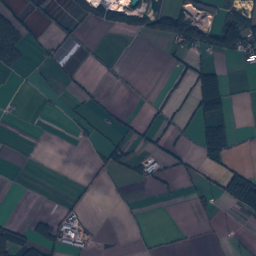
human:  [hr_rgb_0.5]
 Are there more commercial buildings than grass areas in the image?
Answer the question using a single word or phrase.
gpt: no

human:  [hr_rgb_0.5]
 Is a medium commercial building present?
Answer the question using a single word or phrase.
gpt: no

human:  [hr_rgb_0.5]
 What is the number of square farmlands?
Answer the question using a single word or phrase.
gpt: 0

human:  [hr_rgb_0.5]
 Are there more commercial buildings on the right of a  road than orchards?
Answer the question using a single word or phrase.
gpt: no

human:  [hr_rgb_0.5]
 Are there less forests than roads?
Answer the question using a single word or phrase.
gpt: no

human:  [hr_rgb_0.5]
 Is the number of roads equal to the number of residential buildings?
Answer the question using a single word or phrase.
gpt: no

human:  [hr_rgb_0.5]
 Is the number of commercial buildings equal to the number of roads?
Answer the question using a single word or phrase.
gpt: no

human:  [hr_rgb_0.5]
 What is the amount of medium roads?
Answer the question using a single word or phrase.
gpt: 0

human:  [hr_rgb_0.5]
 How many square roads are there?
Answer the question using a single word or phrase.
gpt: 0

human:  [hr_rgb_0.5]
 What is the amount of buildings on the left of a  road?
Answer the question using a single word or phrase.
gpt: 21

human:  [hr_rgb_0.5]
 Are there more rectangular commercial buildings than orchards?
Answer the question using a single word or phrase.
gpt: no

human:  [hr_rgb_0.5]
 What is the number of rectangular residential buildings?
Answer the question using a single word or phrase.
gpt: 14

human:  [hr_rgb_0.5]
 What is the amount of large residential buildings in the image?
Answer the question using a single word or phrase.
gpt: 1

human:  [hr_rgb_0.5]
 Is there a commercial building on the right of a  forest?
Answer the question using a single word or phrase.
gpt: yes

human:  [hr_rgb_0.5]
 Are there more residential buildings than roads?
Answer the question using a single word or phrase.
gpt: no

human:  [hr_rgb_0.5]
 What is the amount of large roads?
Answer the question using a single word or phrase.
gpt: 0

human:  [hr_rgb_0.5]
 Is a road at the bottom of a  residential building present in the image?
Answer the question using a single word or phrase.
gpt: yes

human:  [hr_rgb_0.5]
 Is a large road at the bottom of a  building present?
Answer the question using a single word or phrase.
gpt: no

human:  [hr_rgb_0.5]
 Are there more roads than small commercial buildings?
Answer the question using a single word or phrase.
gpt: yes

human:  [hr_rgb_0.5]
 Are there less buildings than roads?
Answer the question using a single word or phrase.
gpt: yes

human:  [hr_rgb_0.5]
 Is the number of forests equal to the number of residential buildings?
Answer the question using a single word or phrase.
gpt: no

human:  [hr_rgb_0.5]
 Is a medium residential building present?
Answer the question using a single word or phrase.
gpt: yes

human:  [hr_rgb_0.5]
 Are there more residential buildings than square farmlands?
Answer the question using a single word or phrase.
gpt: yes

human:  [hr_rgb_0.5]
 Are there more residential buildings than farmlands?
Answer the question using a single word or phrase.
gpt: no

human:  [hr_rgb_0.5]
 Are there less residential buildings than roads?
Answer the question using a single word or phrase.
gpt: yes

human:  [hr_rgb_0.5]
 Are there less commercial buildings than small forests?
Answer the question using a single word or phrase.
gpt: yes

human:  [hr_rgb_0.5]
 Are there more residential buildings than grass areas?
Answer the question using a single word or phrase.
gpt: yes

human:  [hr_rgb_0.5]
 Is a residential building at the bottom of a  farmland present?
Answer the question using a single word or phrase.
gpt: yes

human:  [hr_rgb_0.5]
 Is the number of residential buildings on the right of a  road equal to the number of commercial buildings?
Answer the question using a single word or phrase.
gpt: no

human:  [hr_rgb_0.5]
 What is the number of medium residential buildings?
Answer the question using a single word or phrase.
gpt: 4

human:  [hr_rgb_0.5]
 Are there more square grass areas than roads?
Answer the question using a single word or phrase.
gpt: no

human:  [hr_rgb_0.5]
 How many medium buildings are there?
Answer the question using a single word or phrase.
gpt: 4

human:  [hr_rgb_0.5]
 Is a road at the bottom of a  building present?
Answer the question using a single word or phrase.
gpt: yes

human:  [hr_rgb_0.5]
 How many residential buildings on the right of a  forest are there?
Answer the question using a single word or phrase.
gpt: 20

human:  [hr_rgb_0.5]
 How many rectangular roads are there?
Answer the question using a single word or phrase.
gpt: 0

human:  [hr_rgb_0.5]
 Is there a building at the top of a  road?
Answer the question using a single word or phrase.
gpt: yes